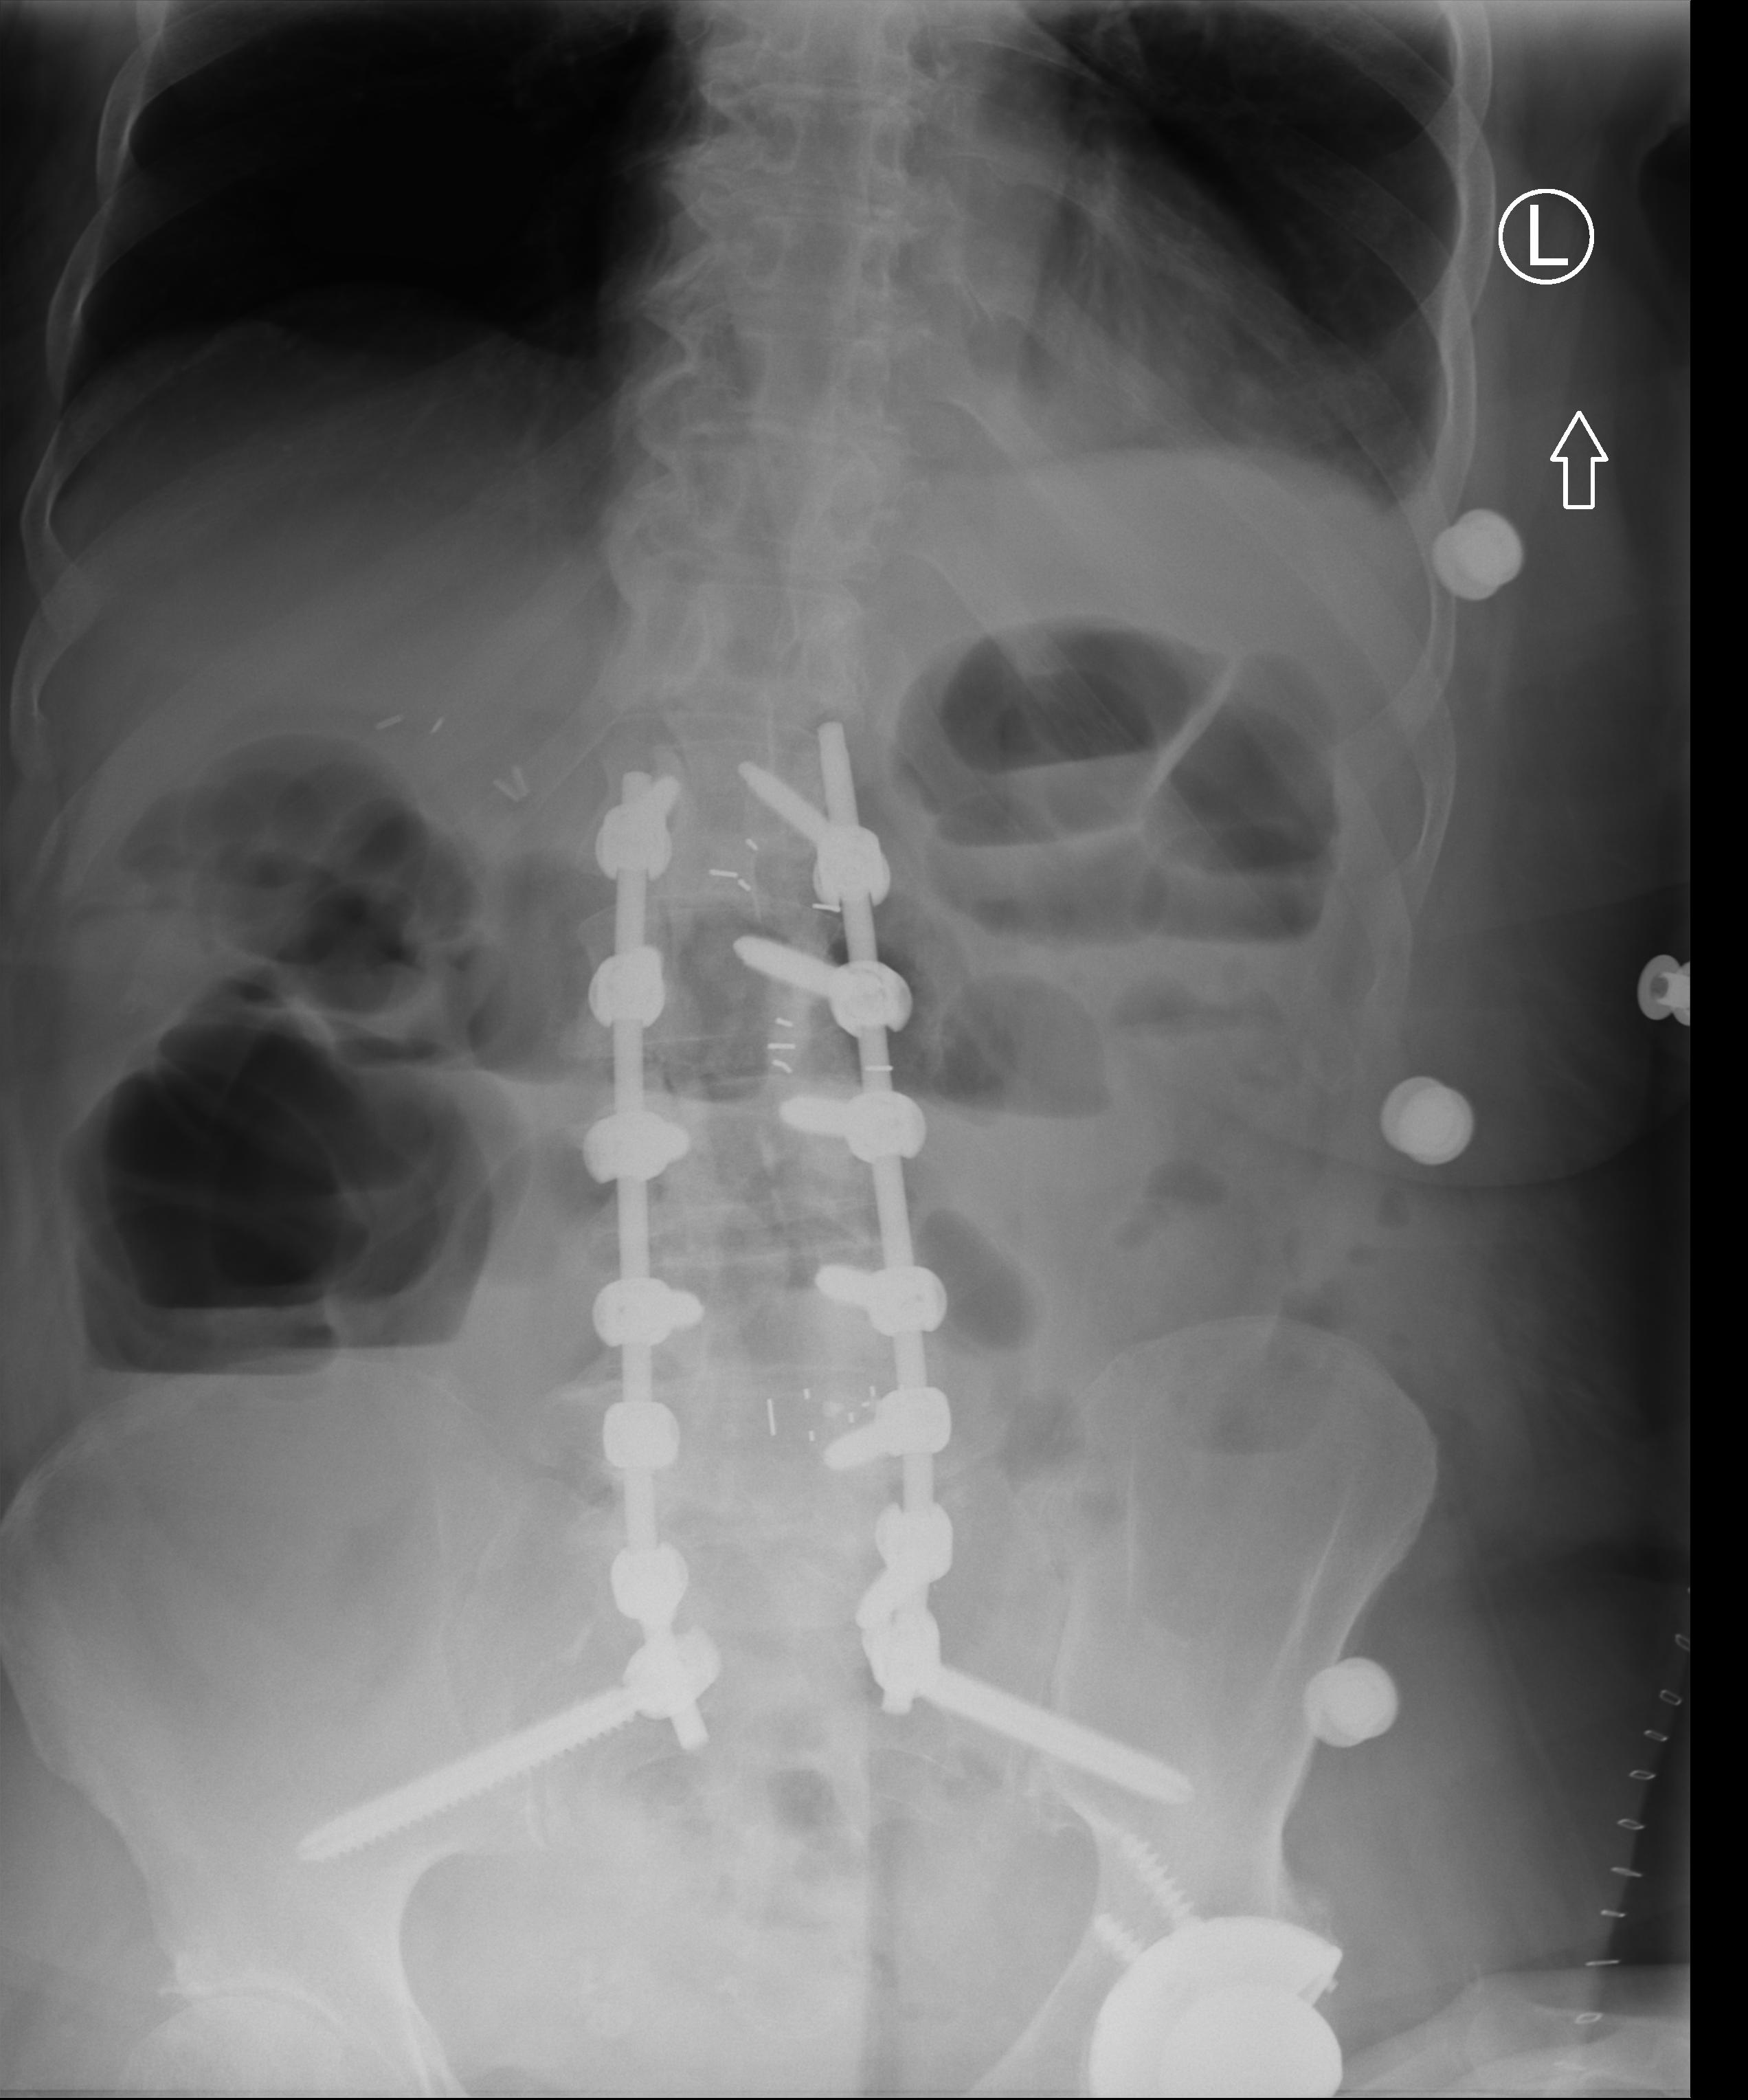
View: AP